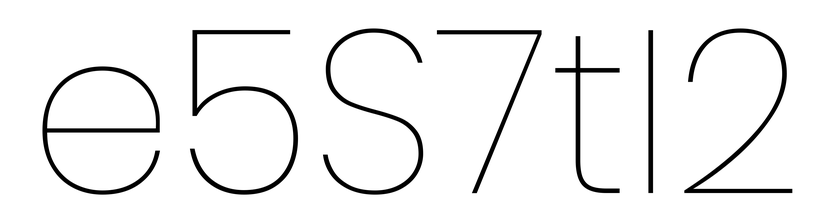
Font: Poppins-Thin